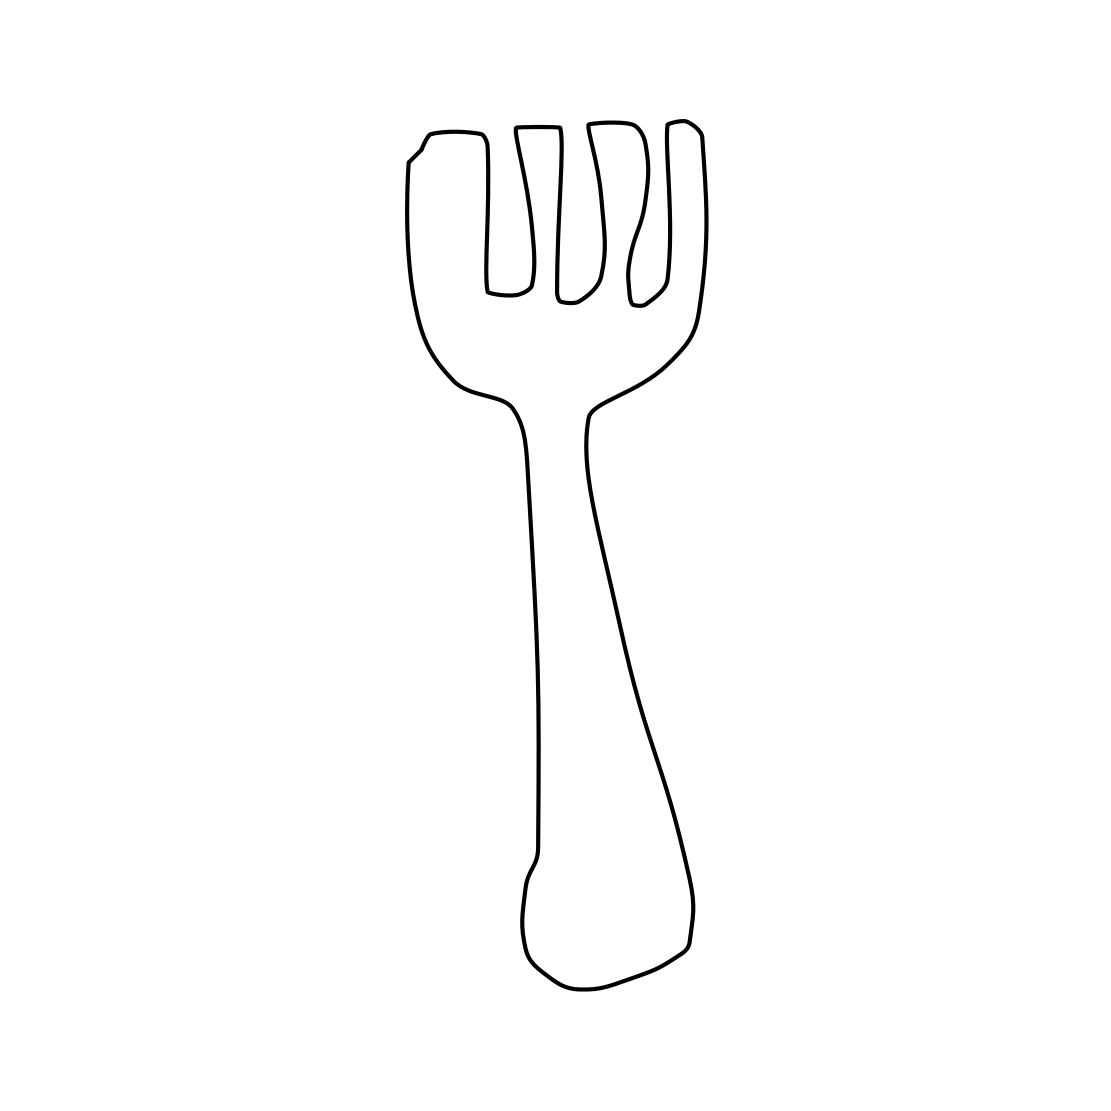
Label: fork